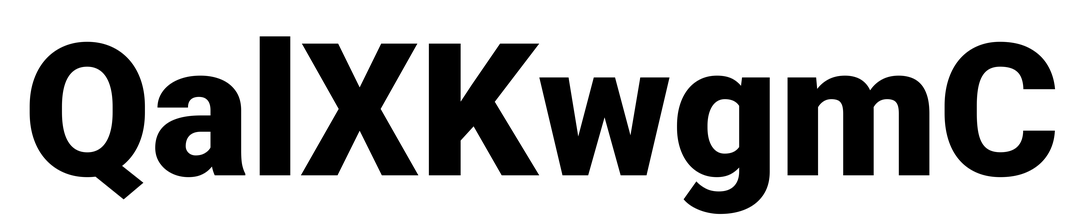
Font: Roboto_Black